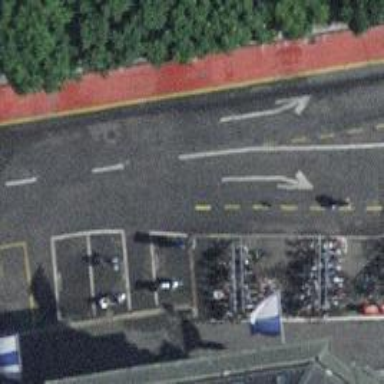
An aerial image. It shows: Bicycle parking area with stands.